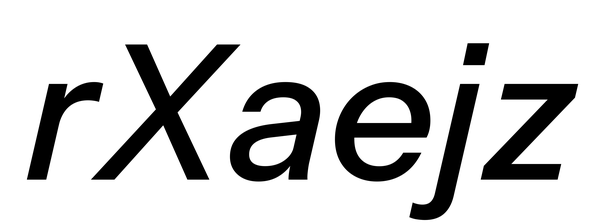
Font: InstrumentSans-Italic_Medium_Italic